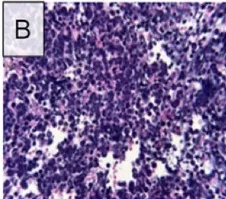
Microscopic findings and immunohistochemistry stains of initial lymph node FNA and subsequent needle-core biopsy. (B) Routine hematoxylin and eosin staining of cell block visualizes numerous small cell populations with high nuclear to cytoplasmic ratio.
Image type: pathology (immunostaining)